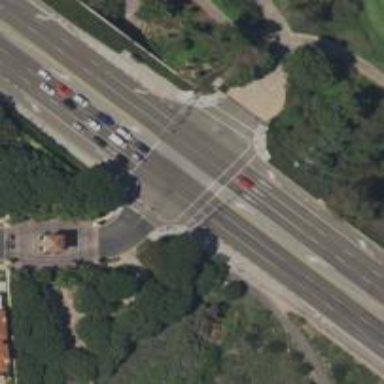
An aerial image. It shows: Crossing on cycleway.